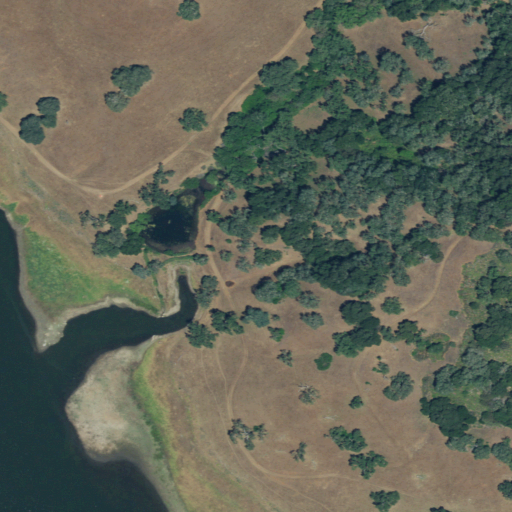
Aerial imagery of valley in California named Hay Canyon containing grassland, shrub, mixed forest, open water, and herbaceous wetlands